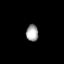
Tissue: lung
Cell type: Endothelial cells
Senescence score: 0.5528
Nuclear area (px): 201
Mean DAPI intensity: 161.811